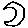
Label: moon